Interaction volume radius: 5 \u00c5
Interaction volume height: 30 \u00c5
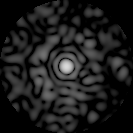
Disorder parameter: 0.8217